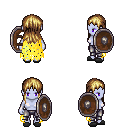
a pixel art fantasy rpg character, female body template, dark elf, purple skin, yellow tattered cape, metal pants, blonde unkempt hairstyle, gray slippers, shield, four views (front, back, left, right), 2x2 character sprite sheet, small pixel art, hard edges, no anti-aliasing